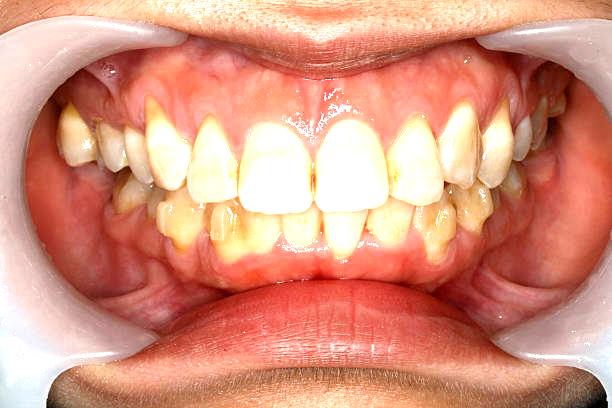
Condition: Gingivitis